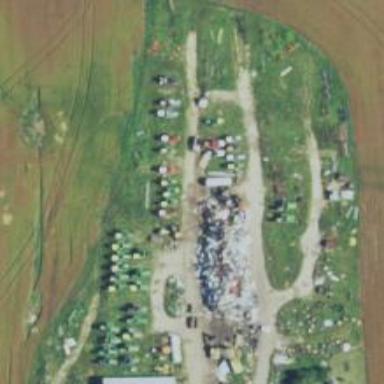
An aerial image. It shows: Scrap yard located in industrial area.